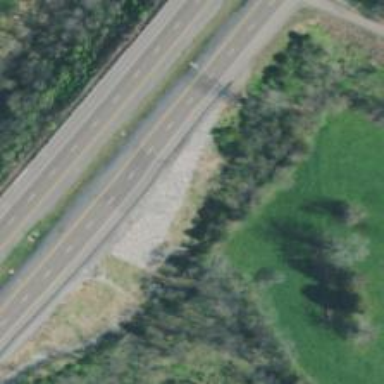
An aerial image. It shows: Culvert tunnel.